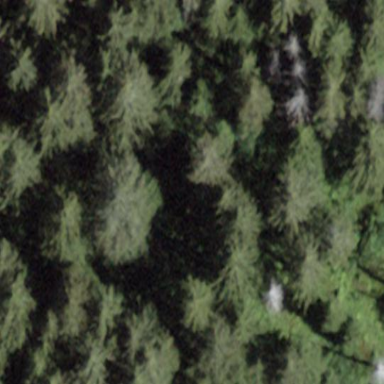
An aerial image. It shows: Forest area.